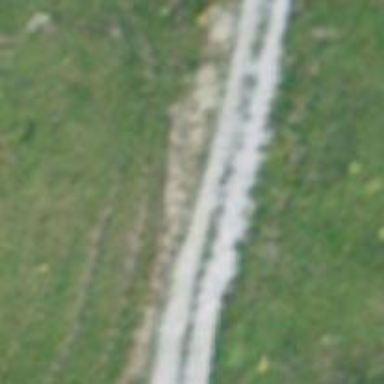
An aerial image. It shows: Track road with grade3 tracktype.